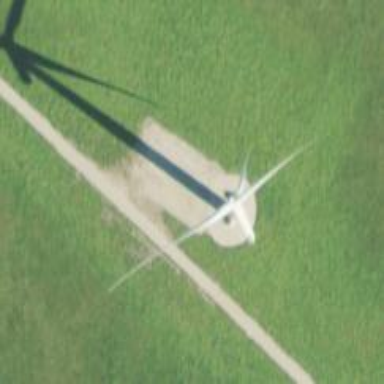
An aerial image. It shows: Wind turbine generator harnessing power from the wind.